Interaction volume radius: 5 \u00c5
Interaction volume height: 15 \u00c5
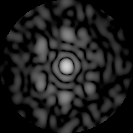
Disorder parameter: 0.6592